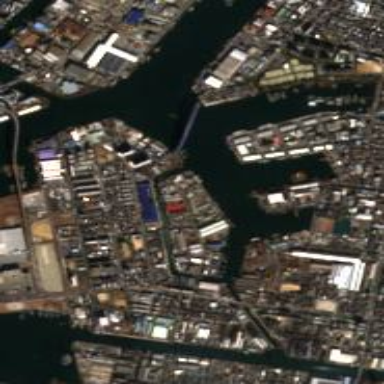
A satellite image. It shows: Man-made quay.